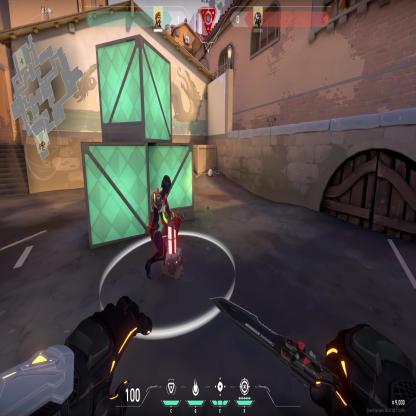
Label: planted spike ; enemy